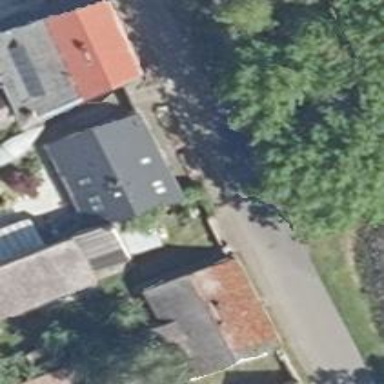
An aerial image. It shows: Asphalt road in residential area.